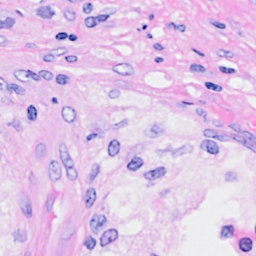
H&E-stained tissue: Breast